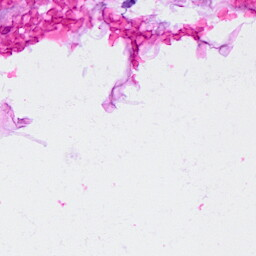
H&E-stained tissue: Breast